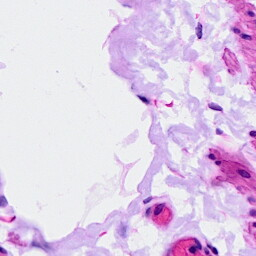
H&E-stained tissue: Ovarian